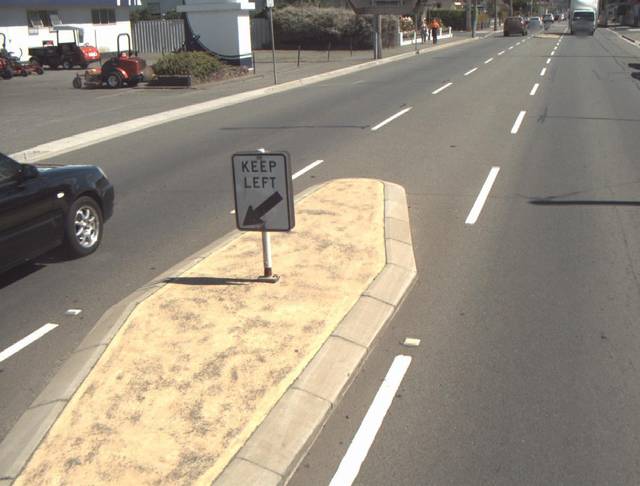
Region: Australia
Coordinates: -41.418, 147.134